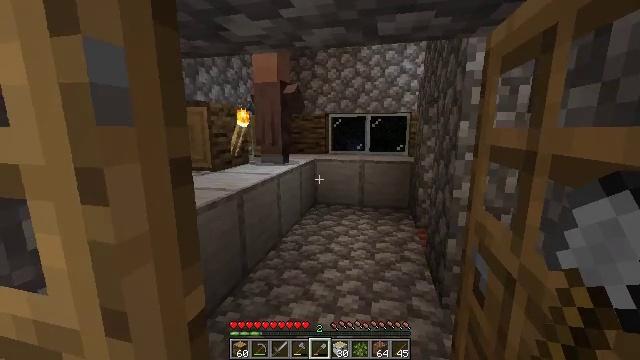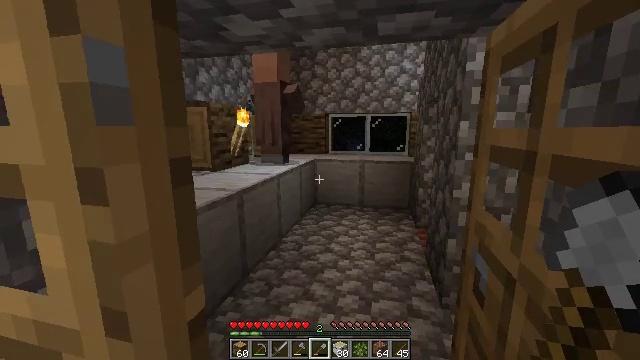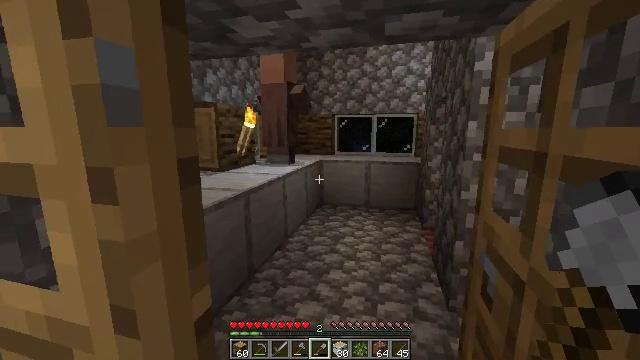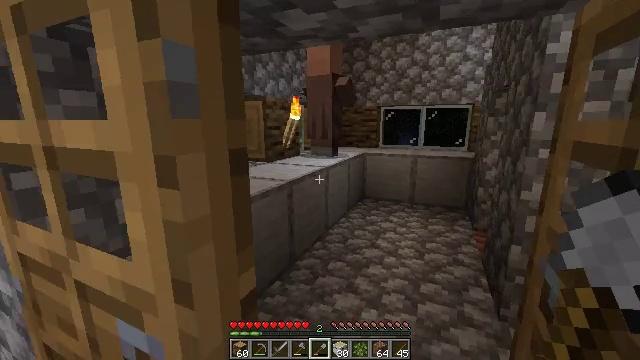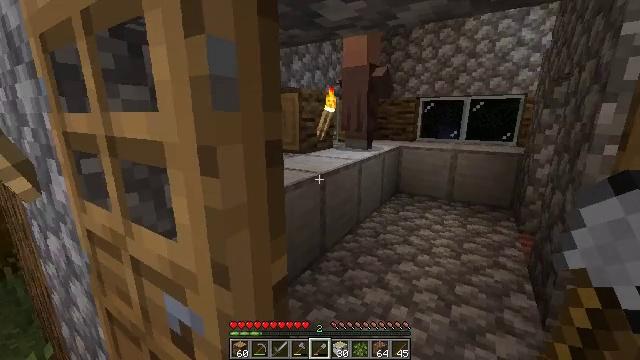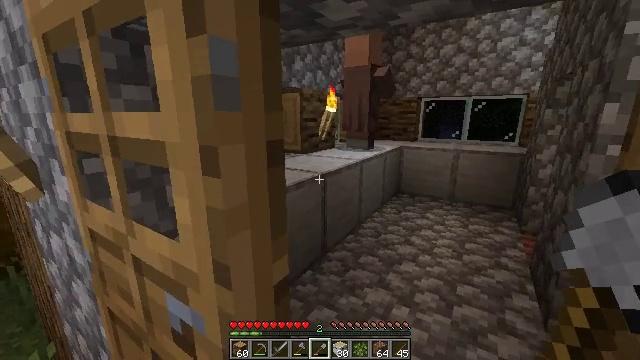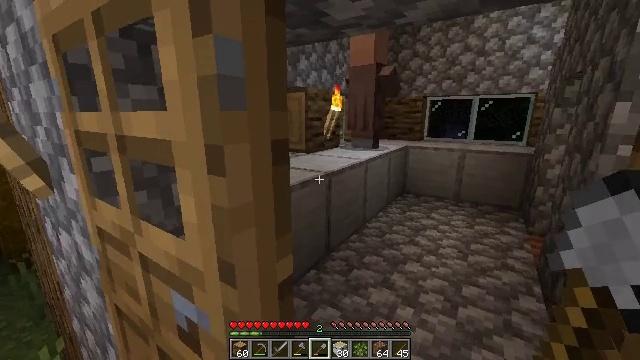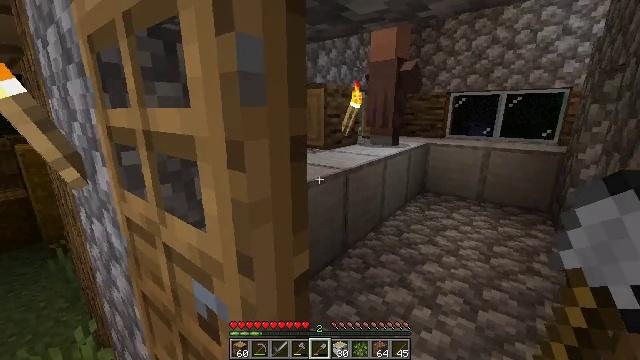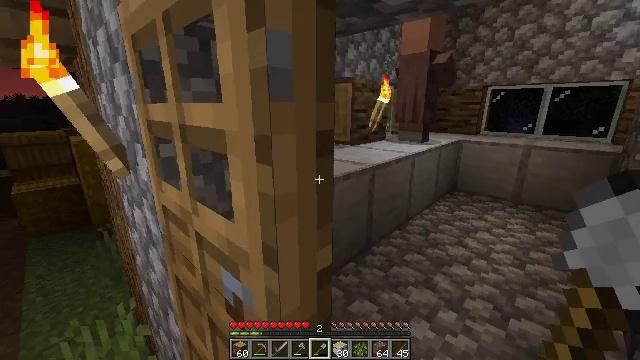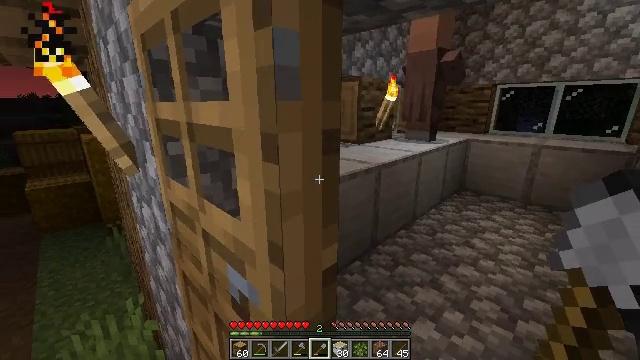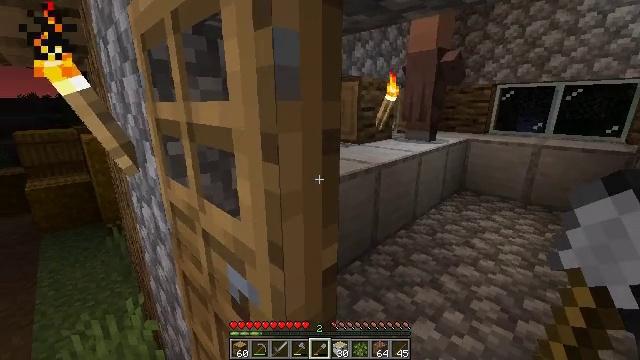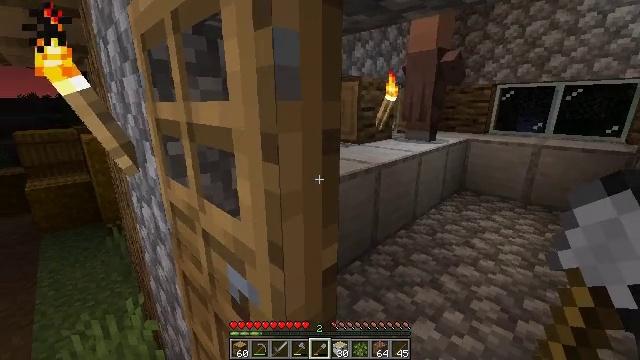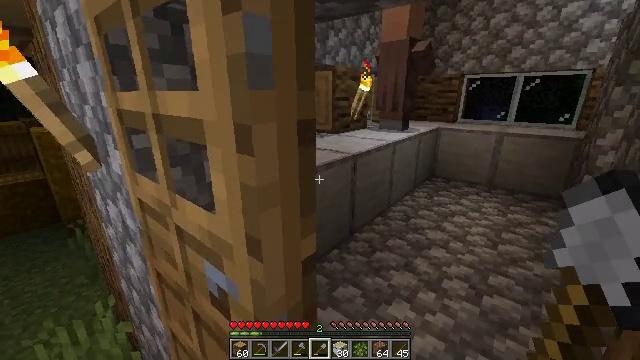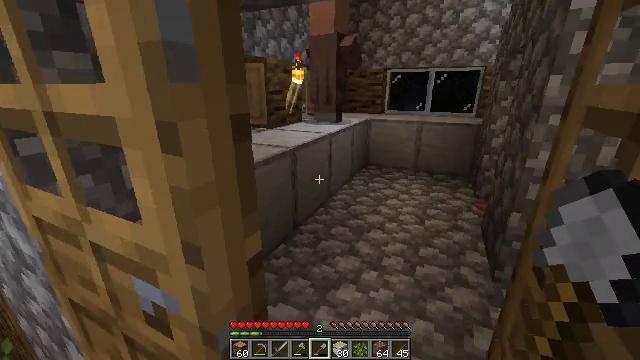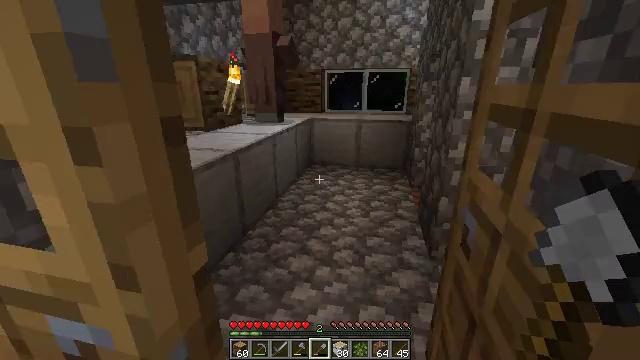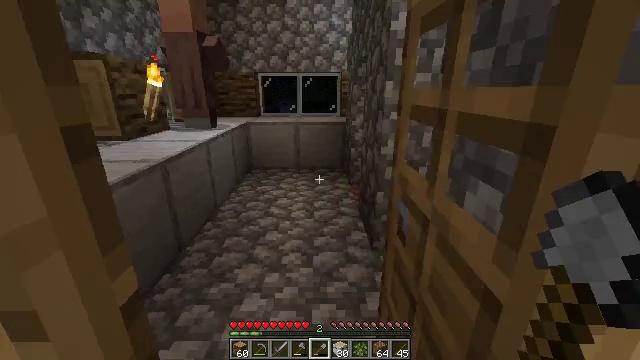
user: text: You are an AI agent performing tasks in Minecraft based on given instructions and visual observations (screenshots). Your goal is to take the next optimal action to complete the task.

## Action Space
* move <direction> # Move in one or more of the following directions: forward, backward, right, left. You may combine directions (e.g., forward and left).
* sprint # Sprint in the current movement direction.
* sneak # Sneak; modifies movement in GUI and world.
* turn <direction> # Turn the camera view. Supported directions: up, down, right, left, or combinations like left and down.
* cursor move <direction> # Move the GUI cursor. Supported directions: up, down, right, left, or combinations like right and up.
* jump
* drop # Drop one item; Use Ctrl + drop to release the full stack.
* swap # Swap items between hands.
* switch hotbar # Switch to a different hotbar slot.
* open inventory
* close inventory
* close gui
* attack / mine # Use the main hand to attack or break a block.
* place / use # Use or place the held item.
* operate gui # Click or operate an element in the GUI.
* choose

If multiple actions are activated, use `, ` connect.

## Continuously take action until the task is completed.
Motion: motion action
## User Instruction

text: Collect the yellow bed from its place.
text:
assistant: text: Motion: no_op
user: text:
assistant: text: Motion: turn left
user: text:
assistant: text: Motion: turn left and down
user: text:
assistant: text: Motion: turn left and down
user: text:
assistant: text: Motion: no_op
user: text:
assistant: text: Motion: turn left
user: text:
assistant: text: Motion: turn left
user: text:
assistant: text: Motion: turn left and down
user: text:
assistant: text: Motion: turn left
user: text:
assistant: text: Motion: no_op
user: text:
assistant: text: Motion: no_op
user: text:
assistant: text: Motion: turn right and down
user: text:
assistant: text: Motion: turn right and down
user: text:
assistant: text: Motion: turn right
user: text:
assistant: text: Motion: turn right
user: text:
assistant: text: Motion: turn right
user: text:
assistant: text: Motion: turn right
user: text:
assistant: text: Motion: turn right
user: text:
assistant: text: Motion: turn right
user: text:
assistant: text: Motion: no_op
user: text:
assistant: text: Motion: turn right
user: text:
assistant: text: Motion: no_op
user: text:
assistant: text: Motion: no_op
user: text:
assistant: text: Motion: no_op
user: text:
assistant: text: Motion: no_op
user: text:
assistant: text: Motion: no_op
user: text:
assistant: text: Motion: no_op
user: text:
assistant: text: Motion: no_op
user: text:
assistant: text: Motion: use / place
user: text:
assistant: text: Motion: use / place